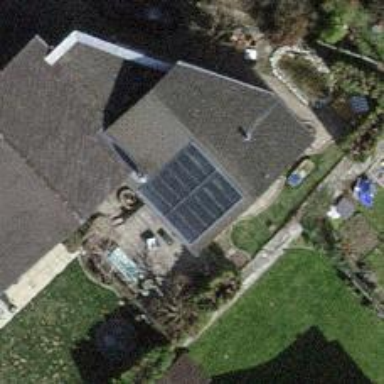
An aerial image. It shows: Solar power generator.